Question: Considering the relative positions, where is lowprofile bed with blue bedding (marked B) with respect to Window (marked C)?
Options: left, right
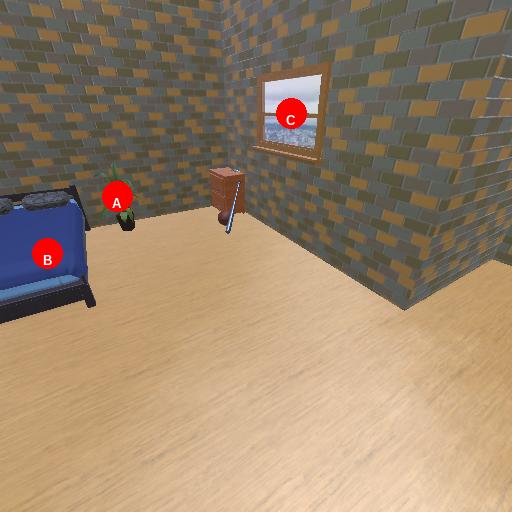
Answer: left